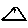
Label: triangle